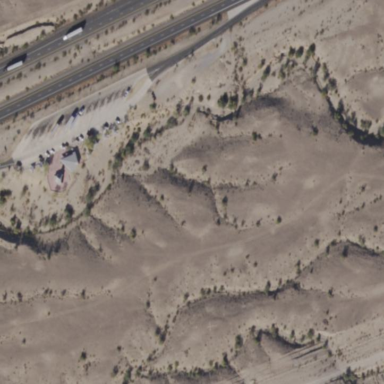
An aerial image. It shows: Rest area along the road.